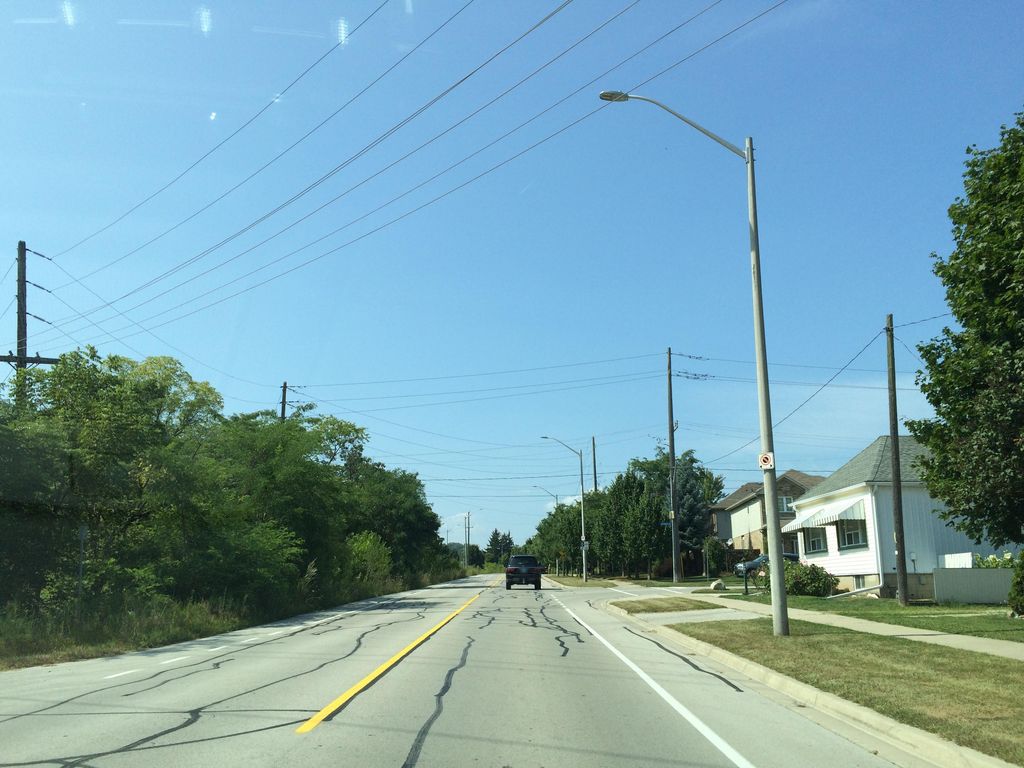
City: hamilton